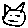
Label: cat